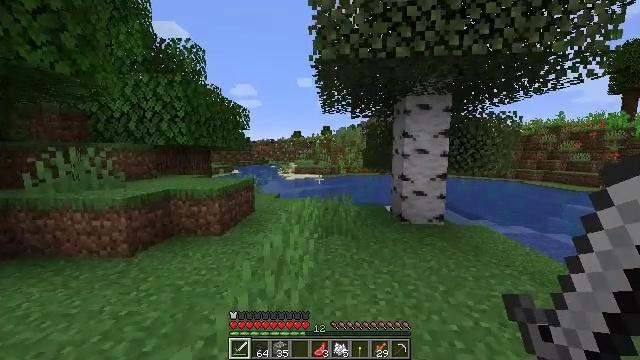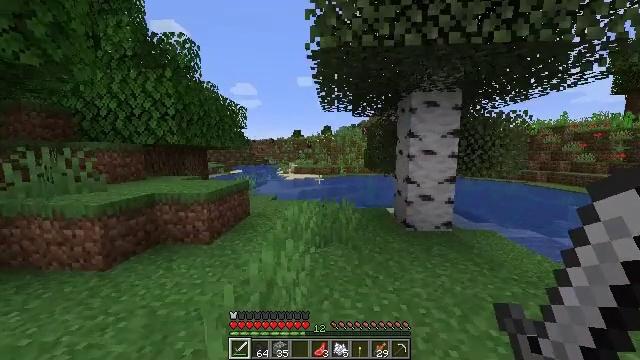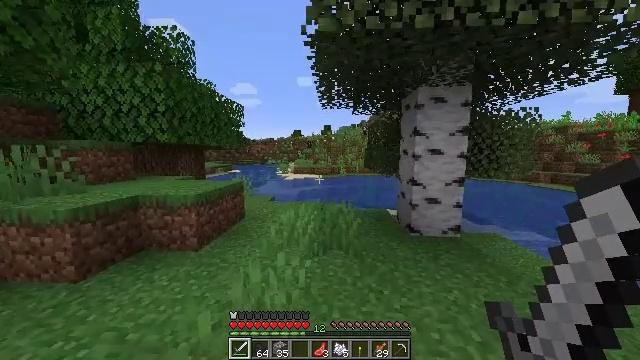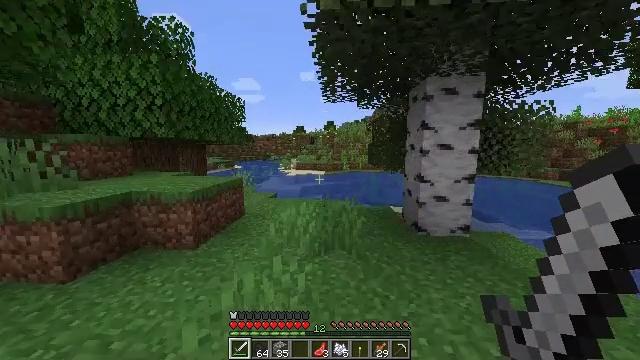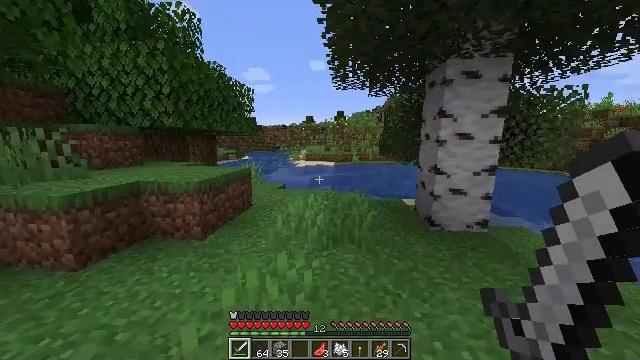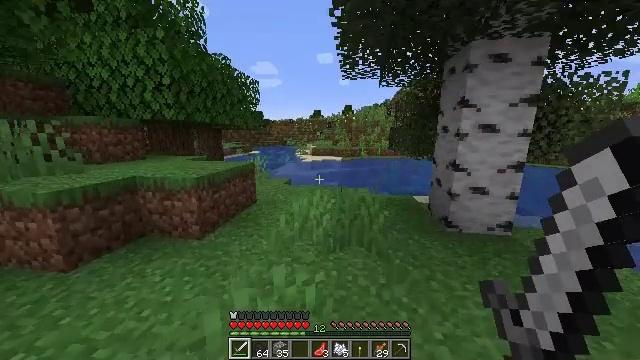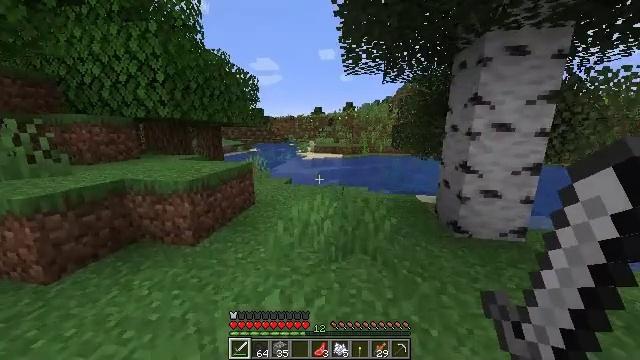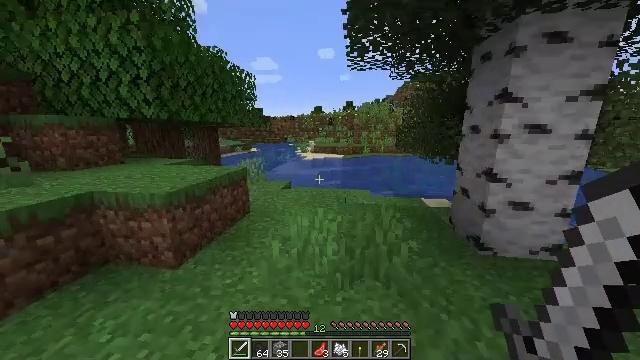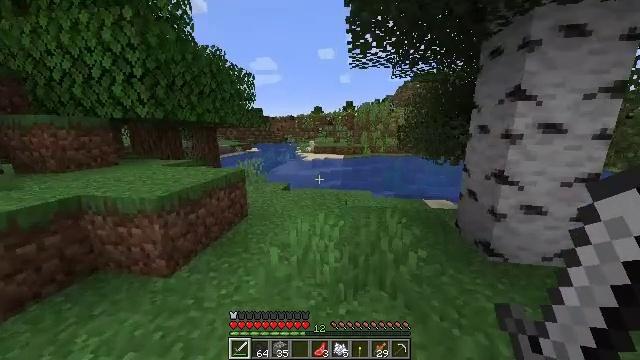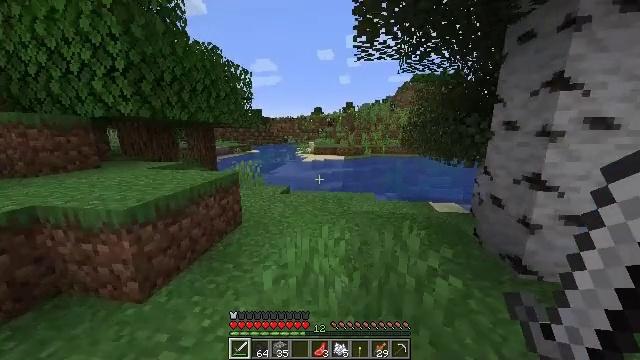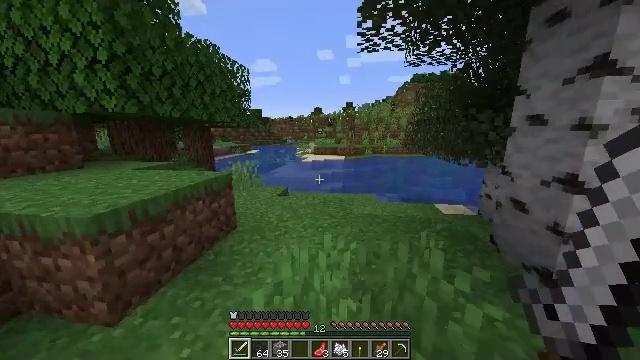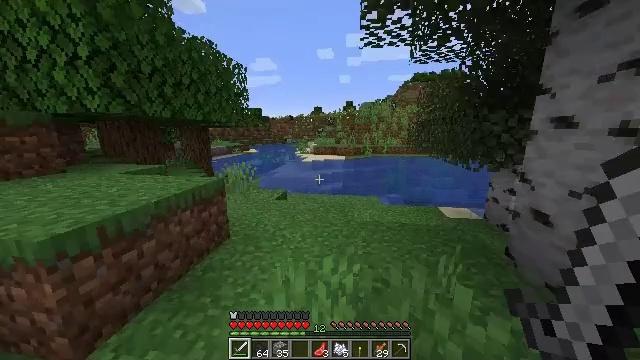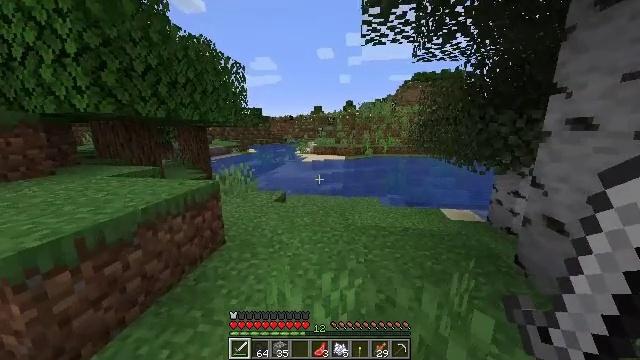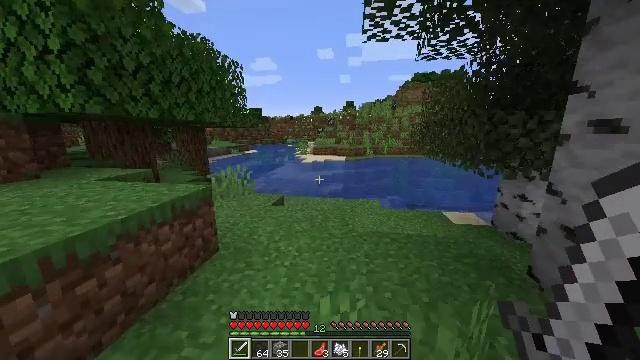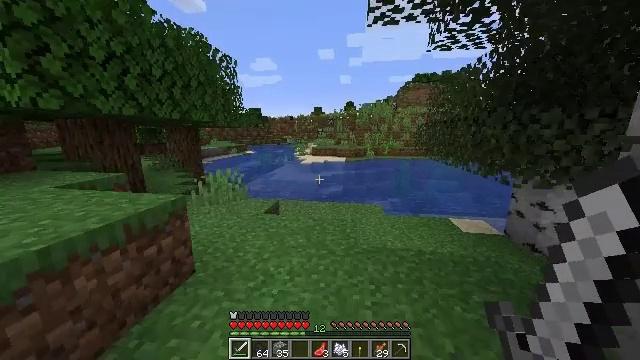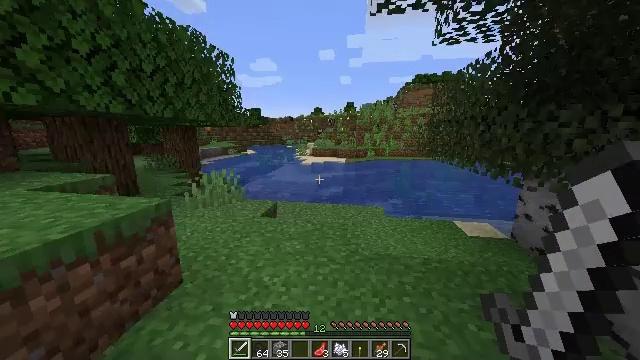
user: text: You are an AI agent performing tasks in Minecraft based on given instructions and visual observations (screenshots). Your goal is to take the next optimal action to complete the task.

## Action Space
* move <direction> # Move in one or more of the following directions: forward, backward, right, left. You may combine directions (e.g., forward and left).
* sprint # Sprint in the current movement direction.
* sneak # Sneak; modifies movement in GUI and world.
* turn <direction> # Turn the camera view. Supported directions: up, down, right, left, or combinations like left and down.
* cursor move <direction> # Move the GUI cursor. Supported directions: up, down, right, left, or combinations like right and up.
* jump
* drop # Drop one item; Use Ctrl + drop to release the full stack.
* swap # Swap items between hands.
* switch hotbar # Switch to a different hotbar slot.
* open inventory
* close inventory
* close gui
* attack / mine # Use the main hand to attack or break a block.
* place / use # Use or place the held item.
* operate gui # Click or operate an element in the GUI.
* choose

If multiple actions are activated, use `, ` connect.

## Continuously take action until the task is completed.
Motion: motion action
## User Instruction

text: Use the furnace to make cooked salmon.
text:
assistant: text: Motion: move forward
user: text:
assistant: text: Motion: move forward
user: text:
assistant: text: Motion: move forward, turn down
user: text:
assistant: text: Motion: move forward, turn left and down
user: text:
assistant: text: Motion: move forward, turn left and down
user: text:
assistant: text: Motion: move forward
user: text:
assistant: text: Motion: move forward
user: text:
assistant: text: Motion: move forward
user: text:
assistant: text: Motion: move forward
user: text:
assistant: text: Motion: move forward
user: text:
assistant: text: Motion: move forward
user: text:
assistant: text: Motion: move forward
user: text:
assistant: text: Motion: move forward
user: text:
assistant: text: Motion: move forward
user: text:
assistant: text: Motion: move forward
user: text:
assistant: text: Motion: move forward
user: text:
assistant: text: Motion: move forward
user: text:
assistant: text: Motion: move forward
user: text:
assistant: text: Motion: move forward
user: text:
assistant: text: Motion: move forward
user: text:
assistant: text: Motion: move forward
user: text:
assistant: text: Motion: move forward
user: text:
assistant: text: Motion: move forward
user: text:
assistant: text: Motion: move forward
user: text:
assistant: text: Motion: move forward
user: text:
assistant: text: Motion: move forward
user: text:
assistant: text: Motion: move forward
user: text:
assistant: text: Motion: move forward
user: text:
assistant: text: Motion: move forward
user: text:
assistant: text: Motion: move forward